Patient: sex F, age 59
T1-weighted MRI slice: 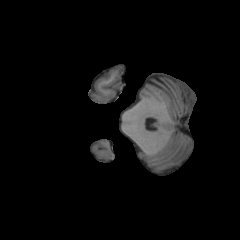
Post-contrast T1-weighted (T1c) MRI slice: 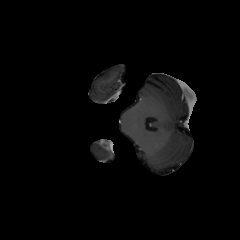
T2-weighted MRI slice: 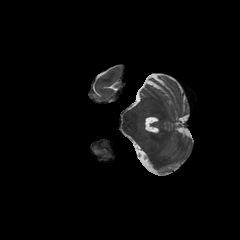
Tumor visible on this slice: no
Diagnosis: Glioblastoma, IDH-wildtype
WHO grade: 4